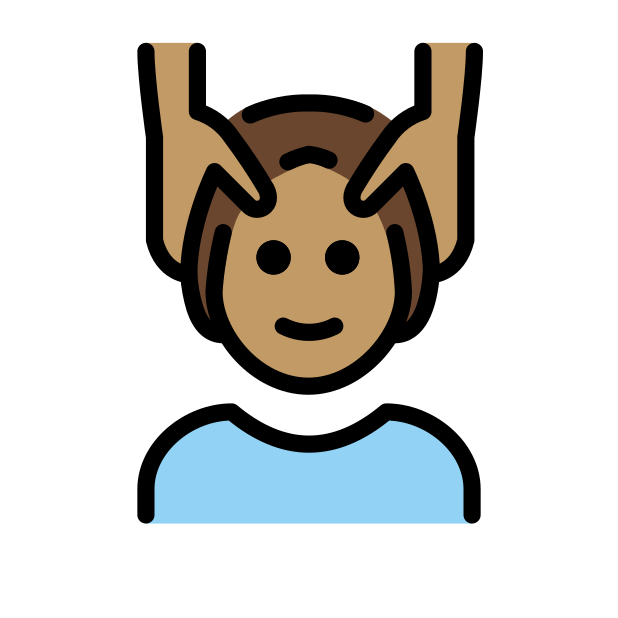
person getting massage: medium skin tone